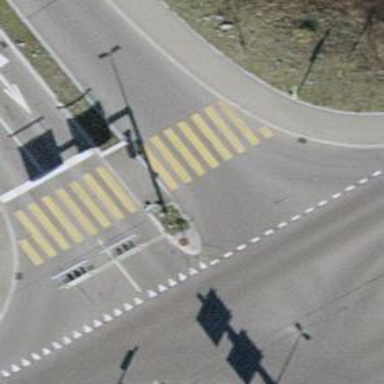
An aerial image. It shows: Crossing with traffic signals.